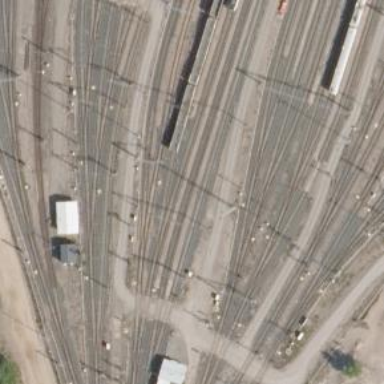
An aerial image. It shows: Railway signal.